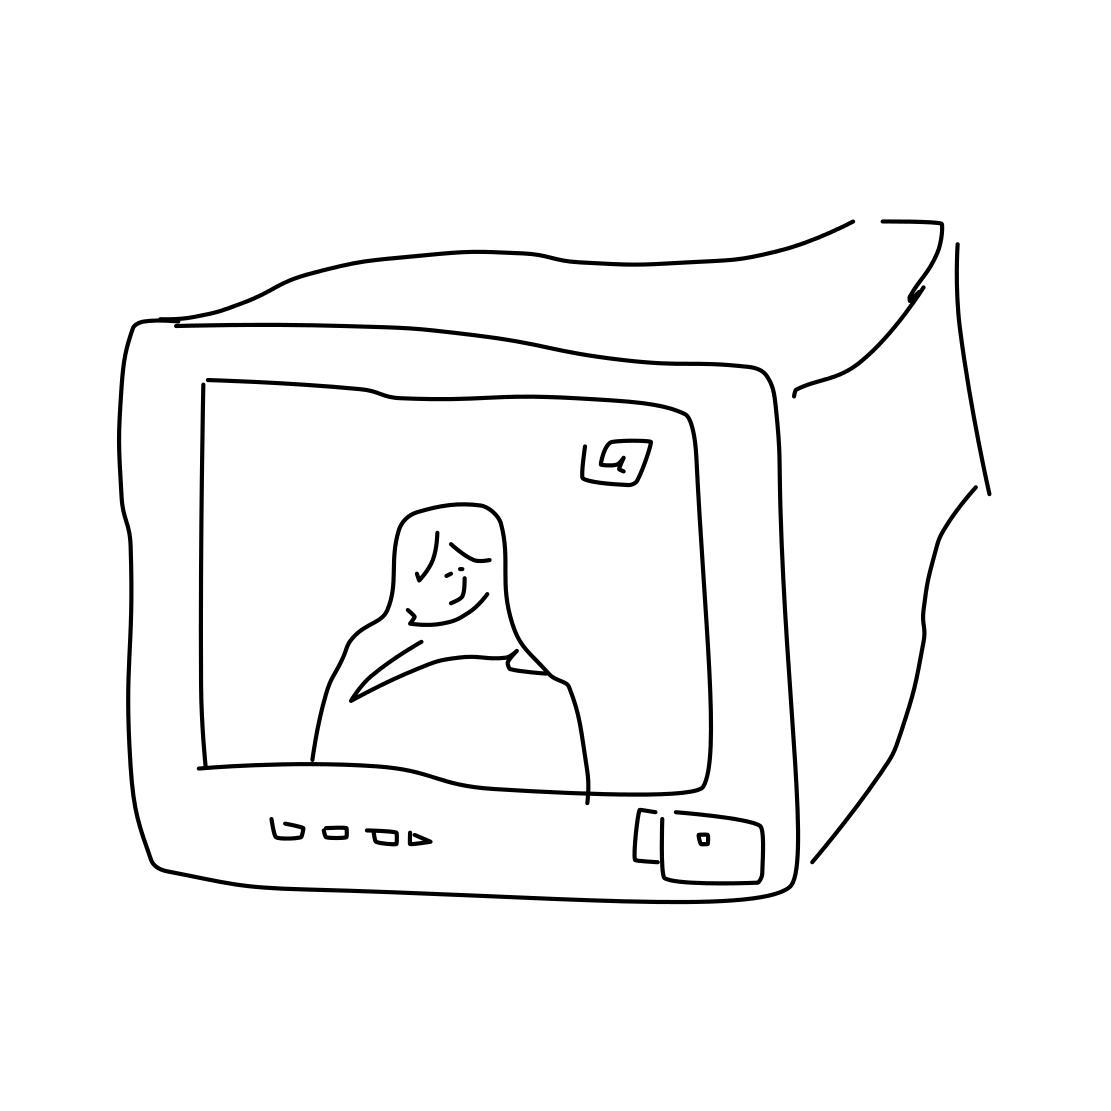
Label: tv